Field crop: maize
Growth stage: 2
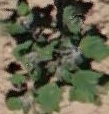
Species: chenopodium